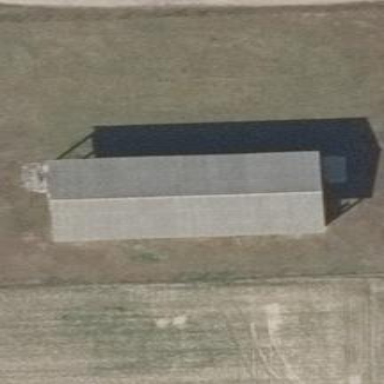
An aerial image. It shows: View of roof of building.